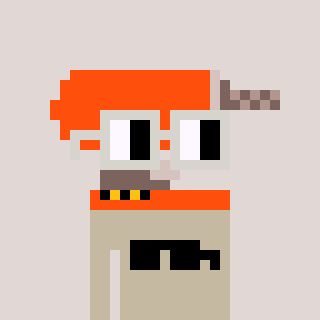
a pixel art character with square light gray glasses, a drill-shaped head and a bege-colored body on a warm background